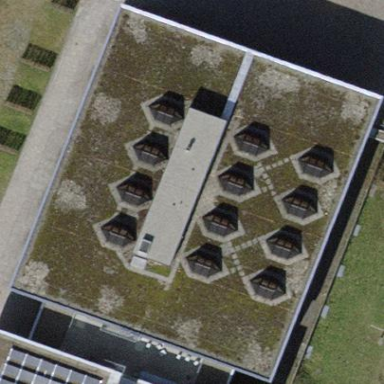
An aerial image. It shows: Commercial building with flat roof.